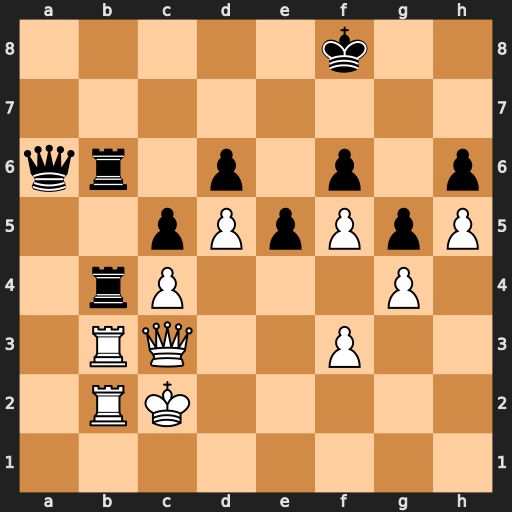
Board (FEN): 5k2/8/qr1p1p1p/2pPpPpP/1rP3P1/1RQ2P2/1RK5/8
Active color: w
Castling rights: -
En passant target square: -
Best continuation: Rxb4 cxb4 Rxb4